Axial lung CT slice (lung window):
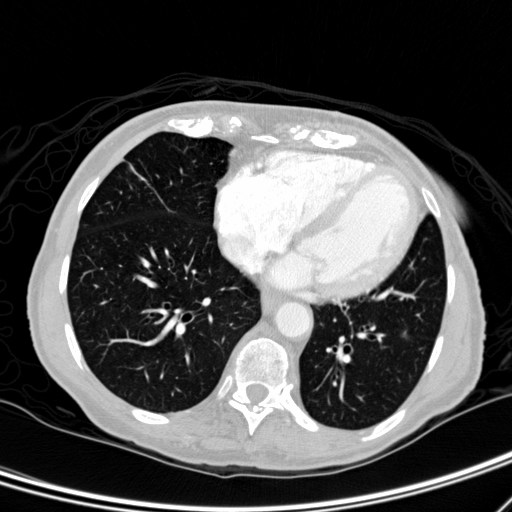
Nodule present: yes
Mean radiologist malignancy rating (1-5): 3.25